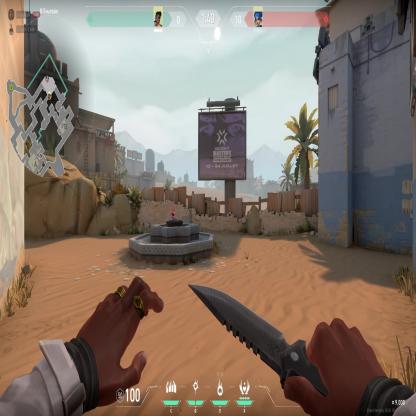
Label: enemy